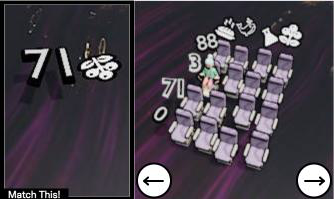
Task: seats
Answer: no